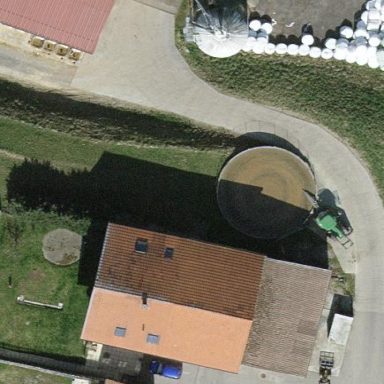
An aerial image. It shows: Farm building.